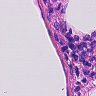
Metastatic tissue present: yes